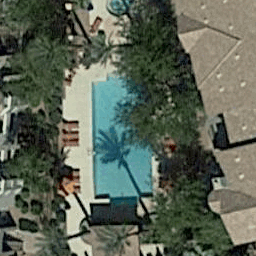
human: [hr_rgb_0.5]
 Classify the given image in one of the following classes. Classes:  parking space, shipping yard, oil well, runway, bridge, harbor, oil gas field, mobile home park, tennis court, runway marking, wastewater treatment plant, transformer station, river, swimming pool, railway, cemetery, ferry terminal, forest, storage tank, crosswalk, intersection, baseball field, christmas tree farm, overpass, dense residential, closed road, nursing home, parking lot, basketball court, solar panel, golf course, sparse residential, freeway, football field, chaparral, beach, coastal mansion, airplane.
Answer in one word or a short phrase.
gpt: swimming pool